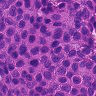
Metastatic tissue present: yes